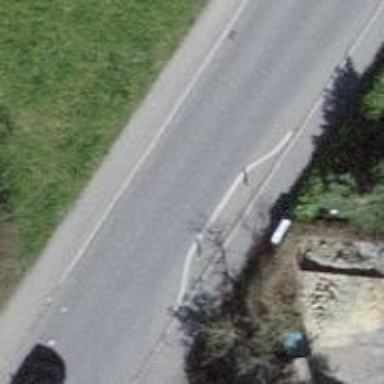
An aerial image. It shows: Unmarked crossing on the road with traffic calming choker.